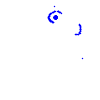
Particle: electron